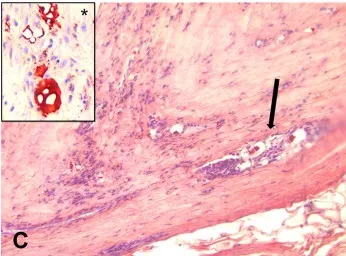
(A-F) Show 4 mum paraffin slides stained with the MORO. An overview of capsule from patient with focal throughout the capsule, spots who are positive. A magnification of designated area's shown in B. Clearly to distinguish are the vacuoles filled with red coloured silicone fragments. During degradation these fragments become smaller. Bigger fragments are showed in (C,D) with a positive control visible in inset *. This gradual dispersion can be found throughout the capsule. Degradation of the silicone can be seen everywhere and eventually the silicone molecules will migrate into the body and can reach every spot. Original microscopic magnification;. 100X.
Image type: pathology (h&e)